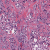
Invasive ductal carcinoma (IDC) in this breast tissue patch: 1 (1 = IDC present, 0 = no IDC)